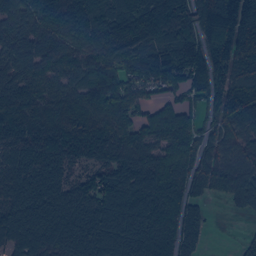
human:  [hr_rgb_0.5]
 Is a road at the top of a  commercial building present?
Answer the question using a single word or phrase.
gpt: no

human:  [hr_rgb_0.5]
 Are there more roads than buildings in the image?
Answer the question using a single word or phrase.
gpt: yes

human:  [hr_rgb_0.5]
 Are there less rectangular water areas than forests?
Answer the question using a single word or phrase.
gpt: yes

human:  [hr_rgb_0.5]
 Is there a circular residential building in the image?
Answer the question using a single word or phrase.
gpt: yes

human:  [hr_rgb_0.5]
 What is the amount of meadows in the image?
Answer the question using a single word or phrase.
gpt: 4

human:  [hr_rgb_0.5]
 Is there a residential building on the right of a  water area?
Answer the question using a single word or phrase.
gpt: yes

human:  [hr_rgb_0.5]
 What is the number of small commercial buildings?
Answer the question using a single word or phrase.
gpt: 0

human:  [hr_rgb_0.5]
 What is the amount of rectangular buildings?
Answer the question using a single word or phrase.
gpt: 30

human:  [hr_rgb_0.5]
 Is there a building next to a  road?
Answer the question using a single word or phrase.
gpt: yes

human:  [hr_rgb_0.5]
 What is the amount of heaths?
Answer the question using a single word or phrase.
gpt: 2

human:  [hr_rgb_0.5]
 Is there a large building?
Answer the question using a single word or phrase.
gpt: no

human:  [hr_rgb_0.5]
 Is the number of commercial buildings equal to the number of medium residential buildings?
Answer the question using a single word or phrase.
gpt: no

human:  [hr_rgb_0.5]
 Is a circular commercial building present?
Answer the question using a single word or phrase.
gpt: no

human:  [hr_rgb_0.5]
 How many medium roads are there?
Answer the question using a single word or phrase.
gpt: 0

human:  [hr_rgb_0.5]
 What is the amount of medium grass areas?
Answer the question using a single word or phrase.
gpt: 13

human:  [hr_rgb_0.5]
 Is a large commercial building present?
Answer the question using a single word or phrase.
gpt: no

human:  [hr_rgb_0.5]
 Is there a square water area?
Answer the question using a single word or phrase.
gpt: yes

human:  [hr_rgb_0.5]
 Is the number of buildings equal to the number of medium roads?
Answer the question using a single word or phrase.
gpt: no

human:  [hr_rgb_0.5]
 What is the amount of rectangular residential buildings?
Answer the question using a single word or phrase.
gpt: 30

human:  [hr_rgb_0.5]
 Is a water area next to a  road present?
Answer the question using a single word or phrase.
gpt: yes

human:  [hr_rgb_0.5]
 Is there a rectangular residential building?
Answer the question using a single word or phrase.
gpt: yes

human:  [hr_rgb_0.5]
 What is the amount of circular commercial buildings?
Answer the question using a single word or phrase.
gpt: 0

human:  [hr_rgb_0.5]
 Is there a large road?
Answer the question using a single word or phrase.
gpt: no

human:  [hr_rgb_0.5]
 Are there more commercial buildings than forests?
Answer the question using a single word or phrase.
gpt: no

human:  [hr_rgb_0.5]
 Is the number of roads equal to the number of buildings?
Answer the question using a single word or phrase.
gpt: no

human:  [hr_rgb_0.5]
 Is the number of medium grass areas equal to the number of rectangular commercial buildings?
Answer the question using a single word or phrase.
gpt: no

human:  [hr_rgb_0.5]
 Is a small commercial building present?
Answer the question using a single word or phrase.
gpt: no

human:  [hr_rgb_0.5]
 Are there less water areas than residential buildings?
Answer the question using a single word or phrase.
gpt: yes

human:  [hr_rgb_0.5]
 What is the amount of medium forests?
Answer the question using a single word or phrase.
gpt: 23

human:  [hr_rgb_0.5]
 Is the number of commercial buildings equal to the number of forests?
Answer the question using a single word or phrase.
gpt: no

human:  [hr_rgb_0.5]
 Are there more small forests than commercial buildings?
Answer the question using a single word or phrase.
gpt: yes

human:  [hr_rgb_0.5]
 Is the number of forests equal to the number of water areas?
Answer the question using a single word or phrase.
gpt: no

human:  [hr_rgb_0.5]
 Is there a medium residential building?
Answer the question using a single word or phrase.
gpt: yes

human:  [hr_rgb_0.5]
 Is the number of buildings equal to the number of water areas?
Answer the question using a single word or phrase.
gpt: no

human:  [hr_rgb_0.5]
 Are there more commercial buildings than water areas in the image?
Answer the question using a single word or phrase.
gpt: no

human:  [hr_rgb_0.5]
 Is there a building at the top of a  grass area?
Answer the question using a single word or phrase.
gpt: yes

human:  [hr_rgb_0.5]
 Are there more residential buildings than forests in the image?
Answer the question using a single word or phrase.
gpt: no